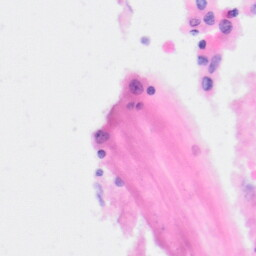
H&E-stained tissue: Kidney